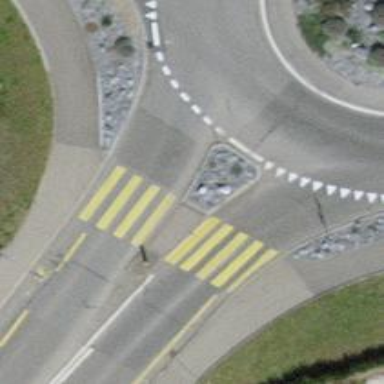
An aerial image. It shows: Uncontrolled zebra crossing with central island.